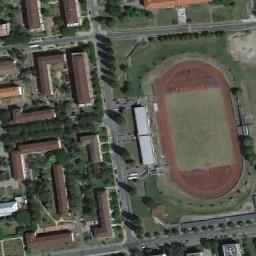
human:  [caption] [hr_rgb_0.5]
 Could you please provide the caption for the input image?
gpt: There are many buildings next to the ground track field .

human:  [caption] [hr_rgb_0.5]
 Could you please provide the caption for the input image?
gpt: The oval ground track is red .

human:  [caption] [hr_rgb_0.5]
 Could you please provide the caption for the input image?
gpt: The ground track field is next to some trees and houses arranged neatly .

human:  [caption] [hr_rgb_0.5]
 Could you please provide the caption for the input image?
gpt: There is a road between the track field and the residential area, And there is a lot of vegetation around .

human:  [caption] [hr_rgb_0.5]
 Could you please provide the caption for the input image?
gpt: There are some brown buildings beside the ground track field with a red track .